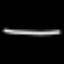
Label: line